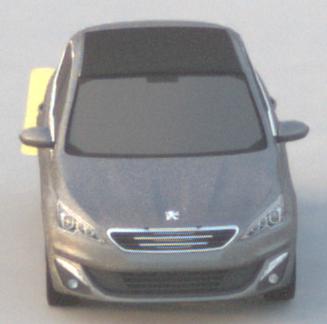
Make: Peugeot
Model: 308 VTi 82
Detailed model: 308 (II)
Model produced from: 2013/09
Model produced until: 2014/11
Doors: 5
Color: gray
Road condition: dry road
Daytime: sunrise or sunset
Contrast: low contrast